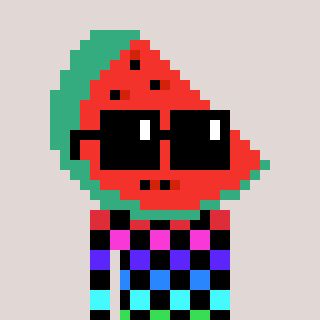
a pixel art character with square black sunglasses, a watermelon-shaped head and a darkpink-colored body on a warm background